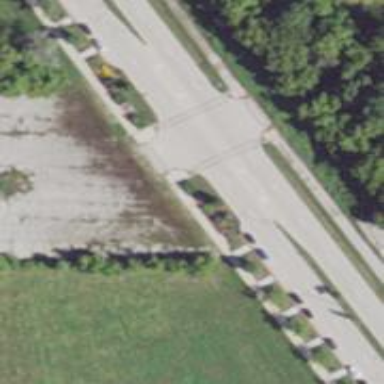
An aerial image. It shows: Tertiary road with dual carriageway.